Question: I've been trying to use <URL> recently and I've encountered a bit of a problem:
I can color maps successfully and they look correct but , such that when I try to restore the original color map once the program has finished, all the colors are incorrect:

Here's a reduced program causing the problem (note that it must be run either as 'root' or as the user logged in on the second virtual terminal ('/dev/ttyE1')):
'''
#include <stdint.h>
#include <stdlib.h>
#include <stdio.h>
#include <fcntl.h>
#include <sys/ioctl.h>
#include <unistd.h>
#include <dev/wscons/wsconsio.h>
int main(int argc, char **argv) {
(void)argc, (void)argv;
int tty = open("/dev/ttyE1", O_RDWR | O_EXCL);
if(tty == -1) {
perror("error opening tty");
return EXIT_FAILURE;
}
struct wsdisplay_fbinfo fbinfo;
if(ioctl(tty, WSDISPLAYIO_GINFO, &fbinfo) == -1) {
perror("error retrieving framebuffer info");
close(tty);
return EXIT_FAILURE;
}
uint8_t *cmap_data = malloc(fbinfo.cmsize * 3);
if(cmap_data == NULL) {
perror("error allocating memory for color map data");
close(tty);
return EXIT_FAILURE;
}
struct wsdisplay_cmap cmap;
cmap.index = 0;
cmap.count = fbinfo.cmsize;
cmap.red = &cmap_data[fbinfo.cmsize * 0];
cmap.green = &cmap_data[fbinfo.cmsize * 1];
cmap.blue = &cmap_data[fbinfo.cmsize * 2];
if(ioctl(tty, WSDISPLAYIO_GETCMAP, &cmap) == -1) {
perror("error getting color map");
close(tty), free(cmap_data);
return EXIT_FAILURE;
}
if(ioctl(tty, WSDISPLAYIO_PUTCMAP, &cmap) == -1) {
perror("error putting color map");
close(tty), free(cmap_data);
return EXIT_FAILURE;
}
free(cmap_data);
close(tty);
return EXIT_SUCCESS;
}
'''
and how can I make it retrieve and restore color maps correctly?
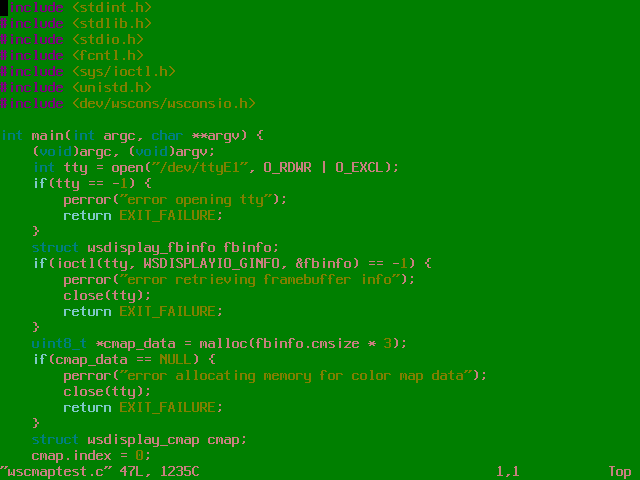
Answer: # Cause
I looked into the problem more and it appears that some kernel memory is either uninitialized or getting corrupted. Specifically, 'sc_cmap_red', 'sc_cmap_green', and 'sc_cmap_blue' of 'struct vesafb_softc' (in <URL> initialize it:
'''
/* Fill in the softc colourmap arrays */
sc->sc_cmap_red[i / 3] = rasops_cmap[i + 0];
sc->sc_cmap_green[i / 3] = rasops_cmap[i + 1];
sc->sc_cmap_blue[i / 3] = rasops_cmap[i + 2];
'''
It contains incorrect data even if I move that out of the 'if' statement it's in, so it might be getting corrupted rather than being uninitialized.
The driver able to get and set color maps correctly, however; it just cannot seem to get the initial one in 'struct vesafb_softc' right.
# Workaround
A simple solution would be to make a program re-set the default color map. As the above snippet indicated, it was to get its initial colors from 'rasops_cmap', which happens to be defined on lines 55 to 122 in <URL>:
'''
/* ANSI colormap (R,G,B). Upper 8 are high-intensity */
const u_char rasops_cmap[256*3] = {
/* ... */
};
'''
With those colors, you can make a program that sets that as the current color map. I had to make a few changes so the cursor didn't disappear, but it mostly worked.
# Better Solution
As I was looking around for more information, I had found <URL>, the kernel hung at boot. It turns out this was because the bootloader I was using was not new enough to pass the required parameters to the kernel.
I happened to look at the <URL> and noticed this entry:
> - <URL>
I downloaded NetBSD 6.0_BETA and booted it from the boot prompt like this:
'''
> vesa 640x480x8
> boot netbsd
'''
...and everything worked.
### In short, using a newer version of NetBSD and ditching vesafb(4) solves the problem.